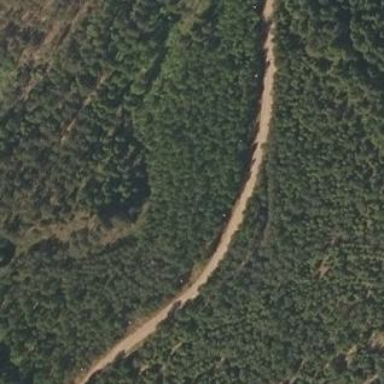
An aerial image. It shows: Evergreen needle-leaved woodland.